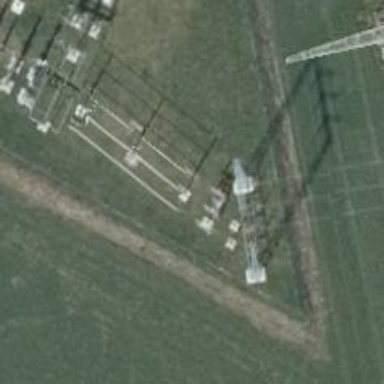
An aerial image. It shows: Power line with three cables.